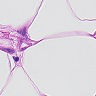
Metastatic tissue present: no